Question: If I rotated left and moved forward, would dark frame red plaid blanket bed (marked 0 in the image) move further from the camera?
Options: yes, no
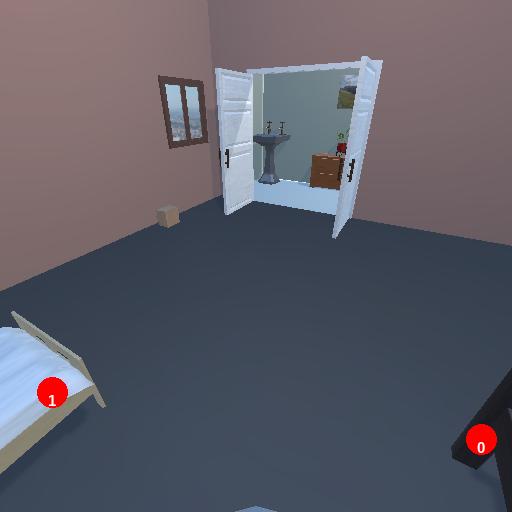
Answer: yes